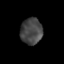
Tissue: lung
Cell type: T cells
Senescence score: 0.2203
Nuclear area (px): 563
Mean DAPI intensity: 69.362